Field crop: maize
Growth stage: 2
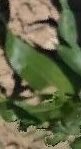
Species: maize